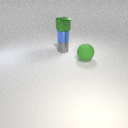
small green metal cube above small blue metal cylinder